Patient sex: M
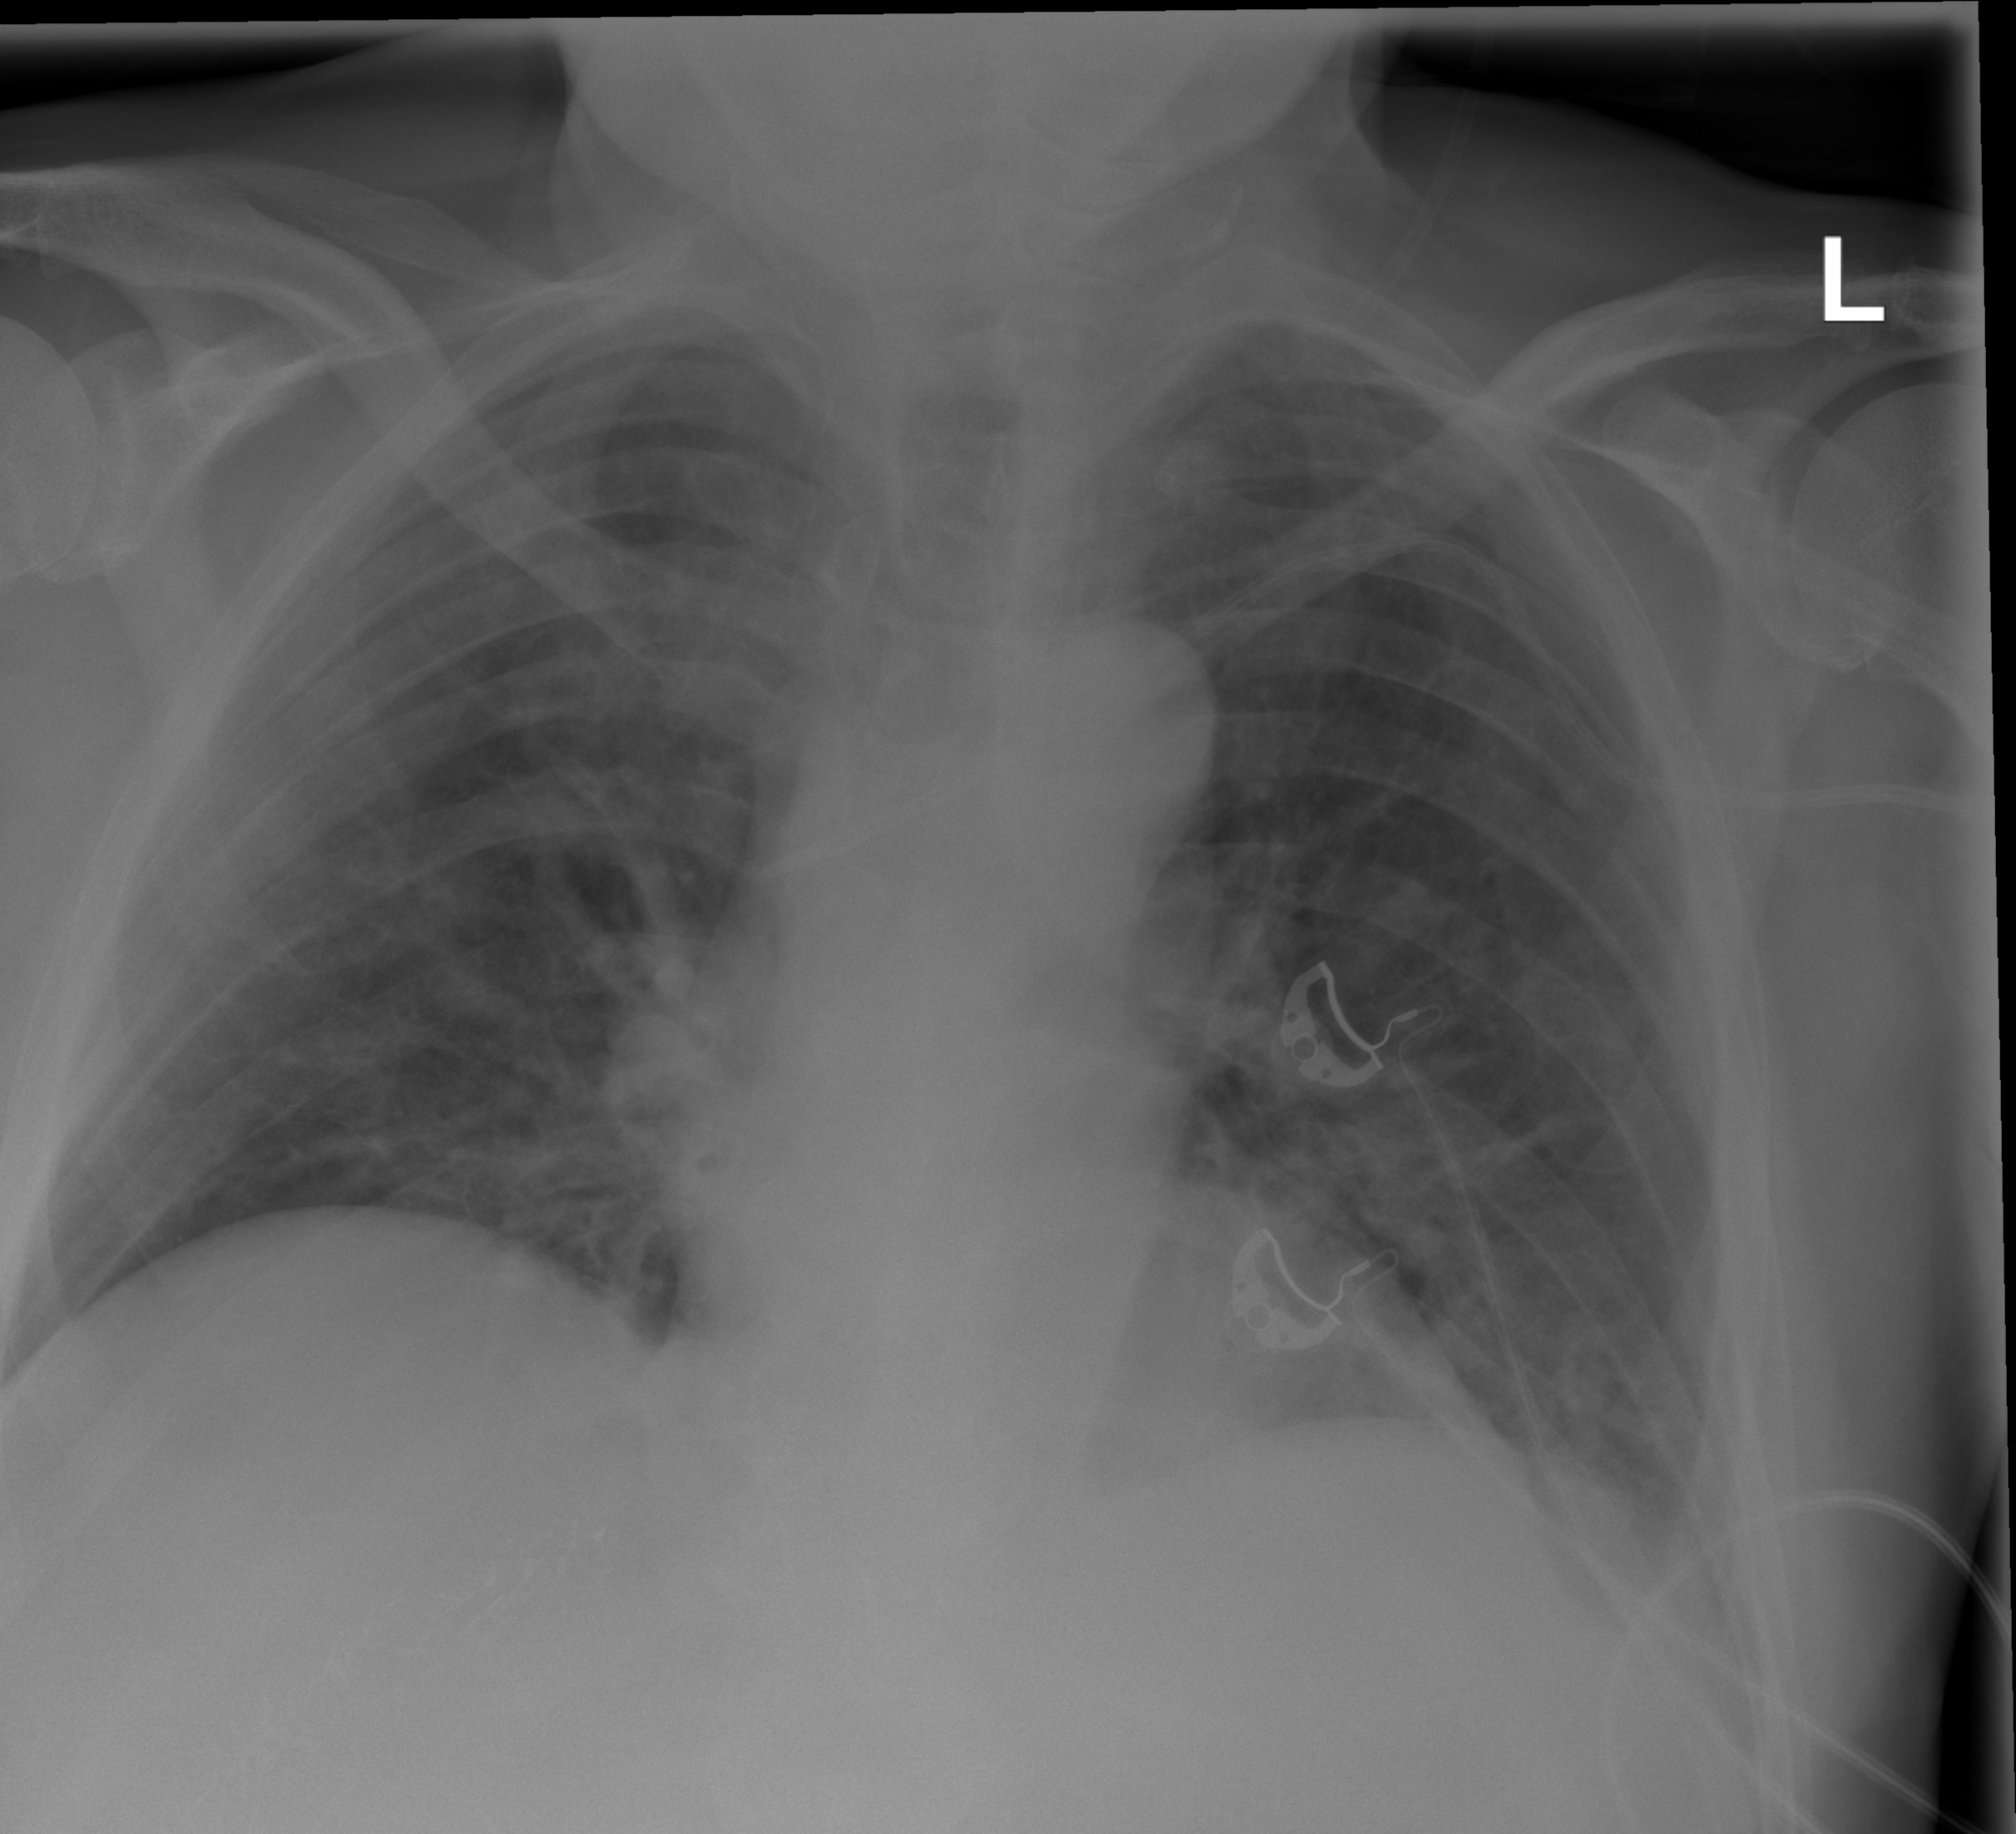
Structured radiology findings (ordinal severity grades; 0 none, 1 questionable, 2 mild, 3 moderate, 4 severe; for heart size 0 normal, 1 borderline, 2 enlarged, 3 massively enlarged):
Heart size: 0
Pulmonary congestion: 2
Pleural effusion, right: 0
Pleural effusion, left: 2
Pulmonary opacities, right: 0
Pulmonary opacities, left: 0
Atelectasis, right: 0
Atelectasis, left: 2